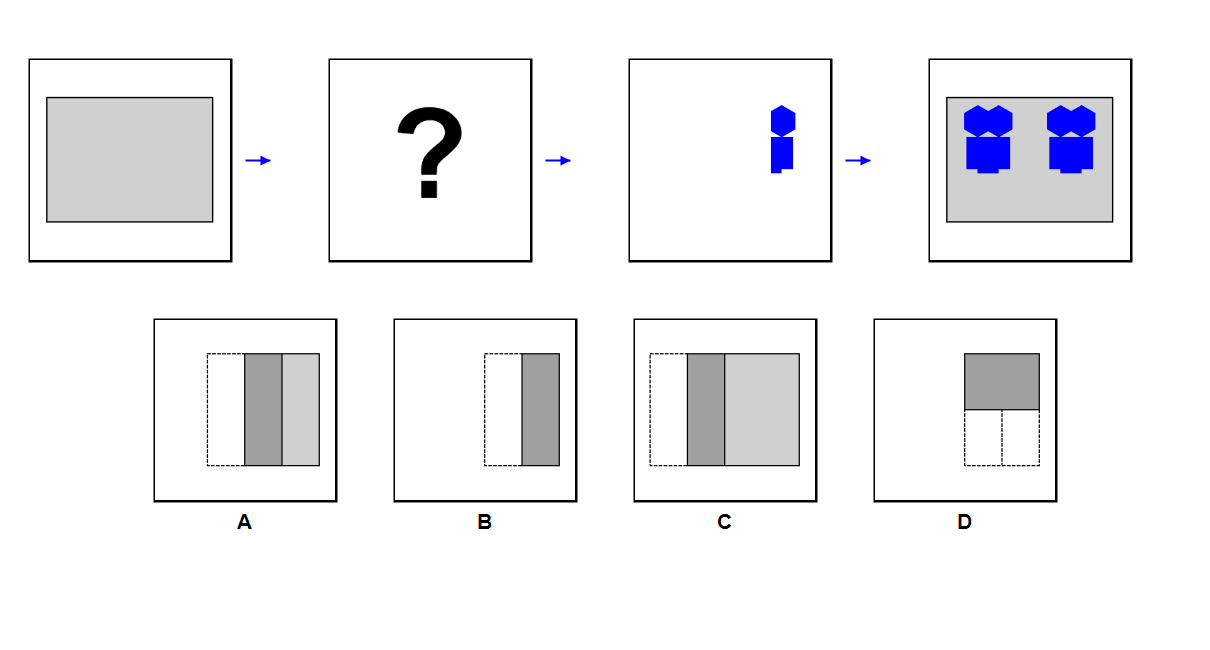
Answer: D